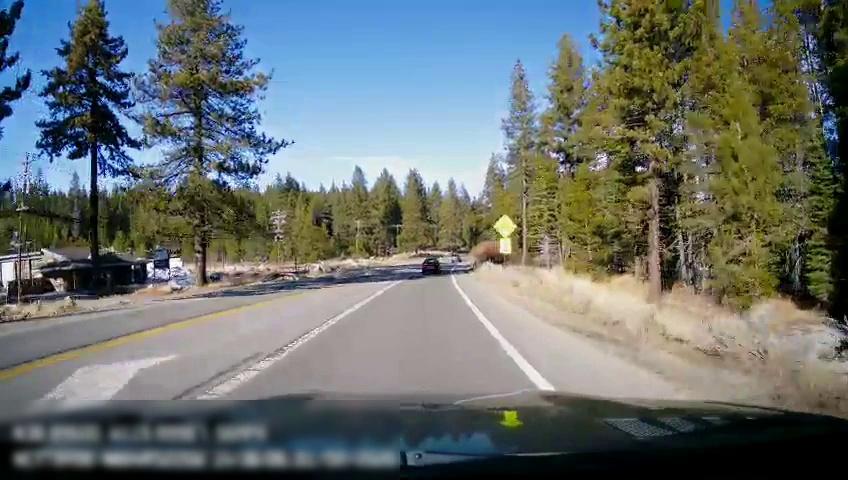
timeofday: Day
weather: Sunny
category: Drivable Space
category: Vehicles | Car
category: Lanes | Opposite Lane
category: Lanes | Current Lane
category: Lanes | Current Lane
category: Traffic | Signs
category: Traffic | Signs